Question: What is the result of this measurement?
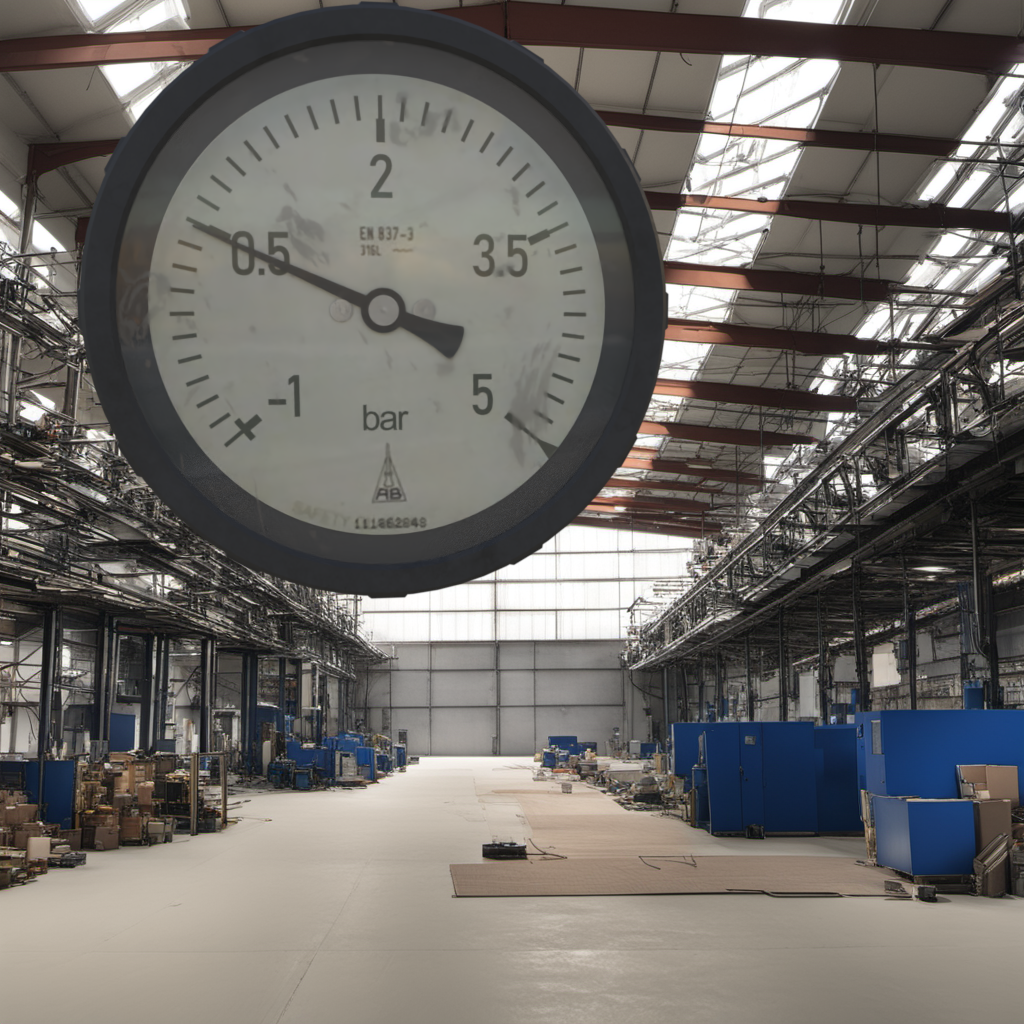
Answer: The result is 0.46
Question: What is the reading range of the measurement in the image?
Answer: The range is from -1 to 5
Question: What is the minimum and maximum value range of the measurement in the image?
Answer: The minimum value is -1 and the maximum value is 5